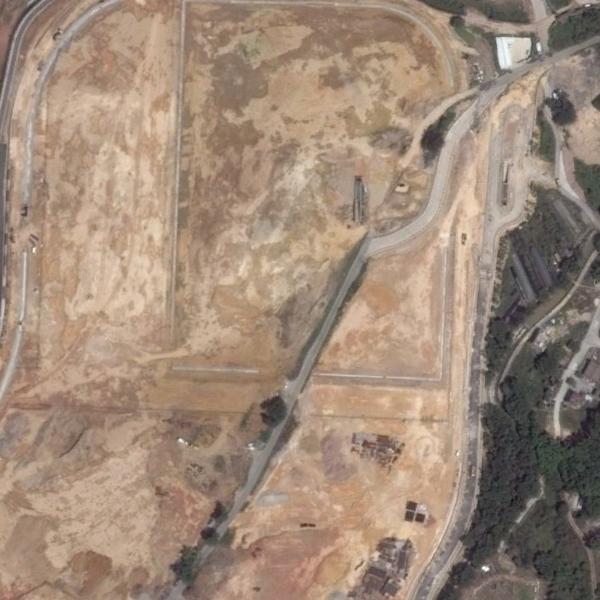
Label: BareLand